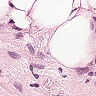
Metastatic tissue present: yes